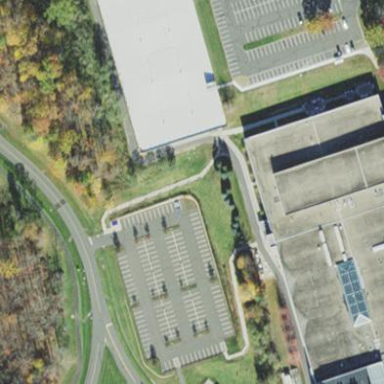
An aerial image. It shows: Building with parking area.